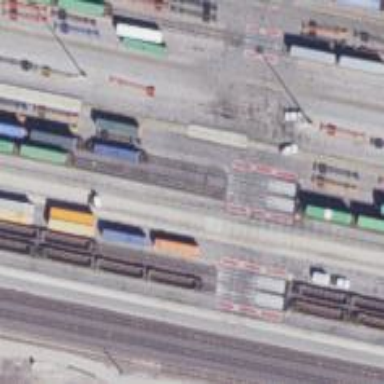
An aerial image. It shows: Railway level crossing.